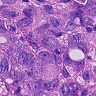
Metastatic tissue present: yes